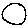
Label: circle